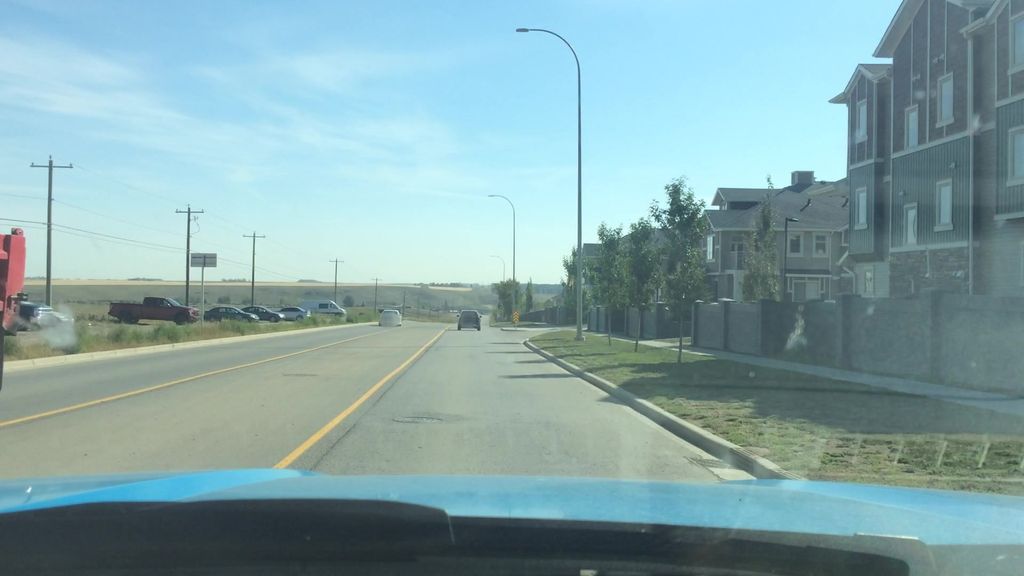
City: calgary